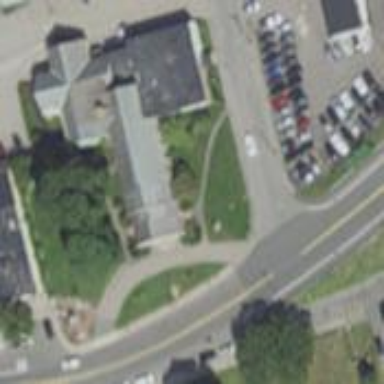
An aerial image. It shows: Beautiful church building.